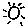
Label: sun